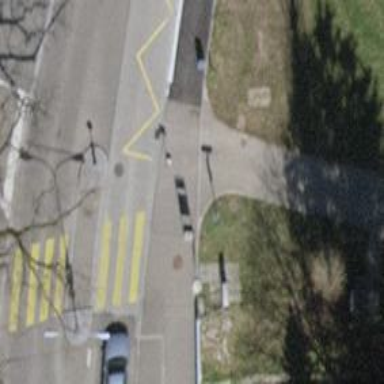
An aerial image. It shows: Unmarked crossing with traffic calming table.